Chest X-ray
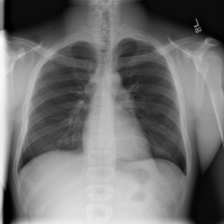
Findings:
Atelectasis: negative
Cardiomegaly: negative
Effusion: negative
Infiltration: negative
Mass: negative
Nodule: negative
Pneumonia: negative
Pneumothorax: negative
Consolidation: negative
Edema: negative
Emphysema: negative
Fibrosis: negative
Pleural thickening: negative
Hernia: negative